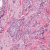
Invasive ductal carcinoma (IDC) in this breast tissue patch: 1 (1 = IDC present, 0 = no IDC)